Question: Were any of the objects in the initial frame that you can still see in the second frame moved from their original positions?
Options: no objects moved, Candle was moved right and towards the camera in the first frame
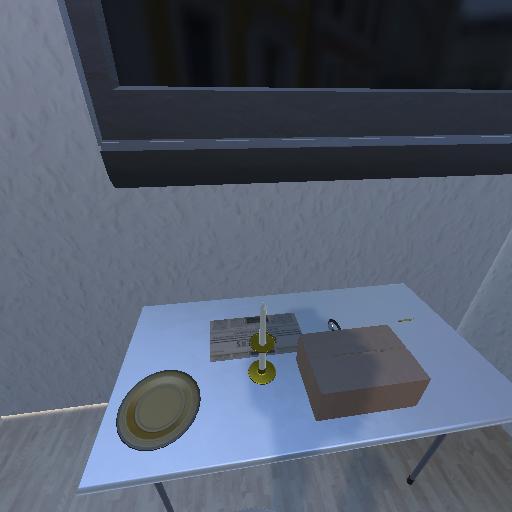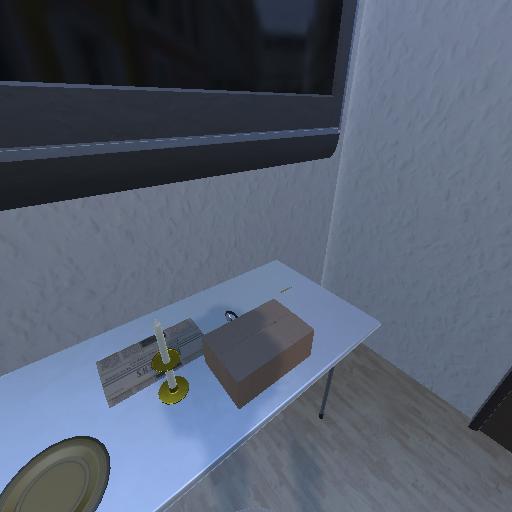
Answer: no objects moved